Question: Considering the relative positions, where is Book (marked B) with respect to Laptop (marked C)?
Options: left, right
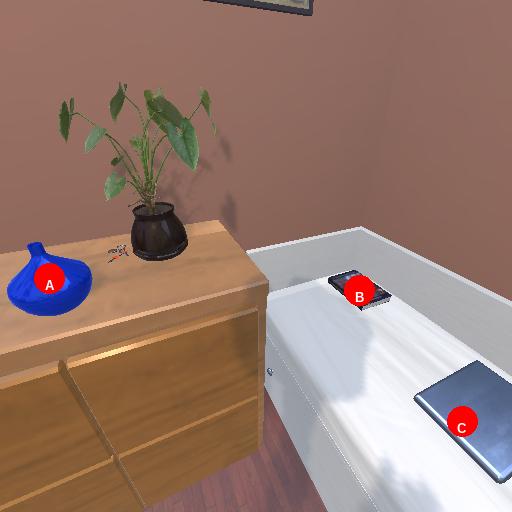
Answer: left